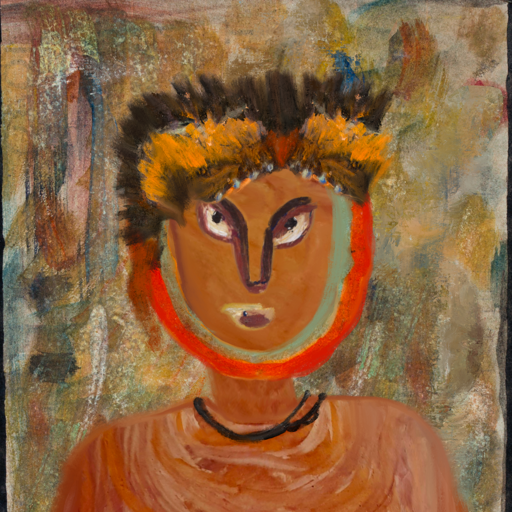
Background: Pipe, Head And Neck Front: Pious_Lady, Face Front: After_Raid, Bust: Pious_Lady, Hair Front: Sisters, Head Accessory: Gypsy_Queen, Second Necklace: Blank, Necklace: Orphan, Baby: Blank